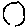
Label: circle